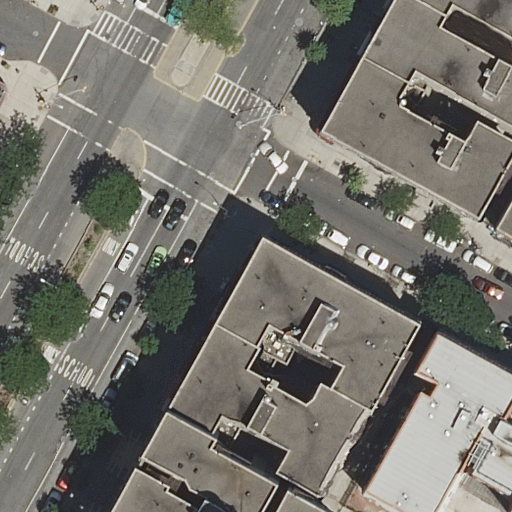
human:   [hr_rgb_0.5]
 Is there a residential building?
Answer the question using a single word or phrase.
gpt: yes

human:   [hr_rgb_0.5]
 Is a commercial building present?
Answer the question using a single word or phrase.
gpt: no

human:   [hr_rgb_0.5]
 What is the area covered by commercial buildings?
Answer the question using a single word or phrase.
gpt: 0m2

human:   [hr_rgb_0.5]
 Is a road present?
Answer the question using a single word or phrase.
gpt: yes

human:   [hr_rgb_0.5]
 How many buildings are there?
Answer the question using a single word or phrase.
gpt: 9

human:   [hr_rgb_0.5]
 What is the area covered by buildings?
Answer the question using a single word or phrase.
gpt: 5423m2

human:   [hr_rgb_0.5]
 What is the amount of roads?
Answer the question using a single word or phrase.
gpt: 3

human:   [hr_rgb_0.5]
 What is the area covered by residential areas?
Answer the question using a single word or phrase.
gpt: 1191m2

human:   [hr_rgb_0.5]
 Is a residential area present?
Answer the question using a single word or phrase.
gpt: yes

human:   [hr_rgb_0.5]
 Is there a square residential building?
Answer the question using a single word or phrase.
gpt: no

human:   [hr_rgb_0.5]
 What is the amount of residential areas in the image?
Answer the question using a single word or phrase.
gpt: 1

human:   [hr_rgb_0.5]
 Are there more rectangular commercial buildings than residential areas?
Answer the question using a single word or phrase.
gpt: no

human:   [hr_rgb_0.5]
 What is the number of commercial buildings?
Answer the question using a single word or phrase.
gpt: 0

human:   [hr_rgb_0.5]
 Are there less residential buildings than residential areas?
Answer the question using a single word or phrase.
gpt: no

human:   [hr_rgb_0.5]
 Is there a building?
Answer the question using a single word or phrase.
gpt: yes

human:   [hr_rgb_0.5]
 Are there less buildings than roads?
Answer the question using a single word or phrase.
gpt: no

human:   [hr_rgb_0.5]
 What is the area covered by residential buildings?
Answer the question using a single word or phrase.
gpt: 5423m2

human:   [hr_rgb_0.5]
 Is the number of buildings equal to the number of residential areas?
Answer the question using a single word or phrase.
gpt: no

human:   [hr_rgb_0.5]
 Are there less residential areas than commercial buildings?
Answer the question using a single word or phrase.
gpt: no

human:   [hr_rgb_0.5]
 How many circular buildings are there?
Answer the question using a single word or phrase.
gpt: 0

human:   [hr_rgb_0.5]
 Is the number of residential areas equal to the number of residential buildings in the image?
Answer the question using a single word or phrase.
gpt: no

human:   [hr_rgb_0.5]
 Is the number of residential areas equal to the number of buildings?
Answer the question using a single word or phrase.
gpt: no

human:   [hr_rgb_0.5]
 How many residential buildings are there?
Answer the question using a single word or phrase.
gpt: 9

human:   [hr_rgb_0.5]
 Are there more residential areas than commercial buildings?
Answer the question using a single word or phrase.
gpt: yes

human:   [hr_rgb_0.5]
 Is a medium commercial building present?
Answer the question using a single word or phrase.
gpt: no

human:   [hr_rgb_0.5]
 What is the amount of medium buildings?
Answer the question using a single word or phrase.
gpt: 2

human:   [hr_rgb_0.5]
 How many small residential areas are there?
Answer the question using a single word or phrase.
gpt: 0

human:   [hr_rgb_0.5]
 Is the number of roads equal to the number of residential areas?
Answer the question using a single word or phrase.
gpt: no

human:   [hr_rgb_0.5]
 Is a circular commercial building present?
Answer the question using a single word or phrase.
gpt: no

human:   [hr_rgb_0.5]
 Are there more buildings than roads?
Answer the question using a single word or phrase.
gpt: yes

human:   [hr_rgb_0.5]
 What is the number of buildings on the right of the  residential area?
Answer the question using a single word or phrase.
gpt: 9

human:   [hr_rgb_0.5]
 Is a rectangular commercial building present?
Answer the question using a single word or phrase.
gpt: no

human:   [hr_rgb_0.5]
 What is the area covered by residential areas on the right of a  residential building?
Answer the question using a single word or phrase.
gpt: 0m2

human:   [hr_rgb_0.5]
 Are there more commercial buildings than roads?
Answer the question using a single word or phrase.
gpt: no

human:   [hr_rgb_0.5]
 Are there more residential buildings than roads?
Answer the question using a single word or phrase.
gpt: yes

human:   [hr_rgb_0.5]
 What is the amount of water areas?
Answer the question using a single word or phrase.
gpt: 0

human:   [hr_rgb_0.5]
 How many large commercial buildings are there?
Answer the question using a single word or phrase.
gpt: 0

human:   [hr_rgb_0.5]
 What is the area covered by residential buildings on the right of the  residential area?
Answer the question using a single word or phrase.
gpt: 5423m2

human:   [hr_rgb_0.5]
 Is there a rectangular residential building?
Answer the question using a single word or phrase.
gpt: yes

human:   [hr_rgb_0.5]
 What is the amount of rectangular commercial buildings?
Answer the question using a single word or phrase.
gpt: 0

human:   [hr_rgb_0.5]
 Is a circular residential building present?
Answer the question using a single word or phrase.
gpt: no

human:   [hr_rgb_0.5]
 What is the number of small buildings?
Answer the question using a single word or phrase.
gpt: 3

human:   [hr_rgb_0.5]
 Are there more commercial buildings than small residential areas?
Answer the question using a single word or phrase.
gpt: no

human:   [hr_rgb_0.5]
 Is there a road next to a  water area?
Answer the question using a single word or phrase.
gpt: no

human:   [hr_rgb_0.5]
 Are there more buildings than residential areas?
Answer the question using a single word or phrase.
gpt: yes

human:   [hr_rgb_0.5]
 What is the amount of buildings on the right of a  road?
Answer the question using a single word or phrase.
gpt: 7

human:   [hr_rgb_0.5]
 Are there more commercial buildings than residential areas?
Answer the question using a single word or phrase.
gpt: no

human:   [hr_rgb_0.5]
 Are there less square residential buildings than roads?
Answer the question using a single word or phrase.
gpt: yes

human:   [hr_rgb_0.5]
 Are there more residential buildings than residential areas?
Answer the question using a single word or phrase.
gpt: yes

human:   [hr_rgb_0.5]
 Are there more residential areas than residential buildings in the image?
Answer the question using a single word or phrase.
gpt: no

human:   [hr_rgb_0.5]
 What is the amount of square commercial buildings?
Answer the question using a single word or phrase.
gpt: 0

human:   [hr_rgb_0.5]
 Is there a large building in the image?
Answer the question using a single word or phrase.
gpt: yes

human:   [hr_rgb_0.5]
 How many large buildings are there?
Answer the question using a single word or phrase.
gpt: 4

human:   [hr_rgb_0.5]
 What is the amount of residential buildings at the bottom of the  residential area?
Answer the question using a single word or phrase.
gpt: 9

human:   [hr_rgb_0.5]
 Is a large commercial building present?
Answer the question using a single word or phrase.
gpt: no

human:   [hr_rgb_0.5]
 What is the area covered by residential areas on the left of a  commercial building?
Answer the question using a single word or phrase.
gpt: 0m2

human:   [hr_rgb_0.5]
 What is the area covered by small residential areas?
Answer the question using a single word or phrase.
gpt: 0m2

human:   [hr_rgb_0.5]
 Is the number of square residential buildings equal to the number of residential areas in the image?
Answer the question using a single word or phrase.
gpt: no

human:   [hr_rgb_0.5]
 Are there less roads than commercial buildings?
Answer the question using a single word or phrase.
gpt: no

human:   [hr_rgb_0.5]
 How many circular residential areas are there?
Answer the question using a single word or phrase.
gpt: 0

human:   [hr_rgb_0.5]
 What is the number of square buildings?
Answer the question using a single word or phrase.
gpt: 0

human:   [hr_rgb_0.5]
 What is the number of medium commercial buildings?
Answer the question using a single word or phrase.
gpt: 0

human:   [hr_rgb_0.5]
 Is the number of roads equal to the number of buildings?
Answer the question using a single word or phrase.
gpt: no

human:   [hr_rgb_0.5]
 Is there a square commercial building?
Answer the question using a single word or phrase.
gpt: no